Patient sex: F
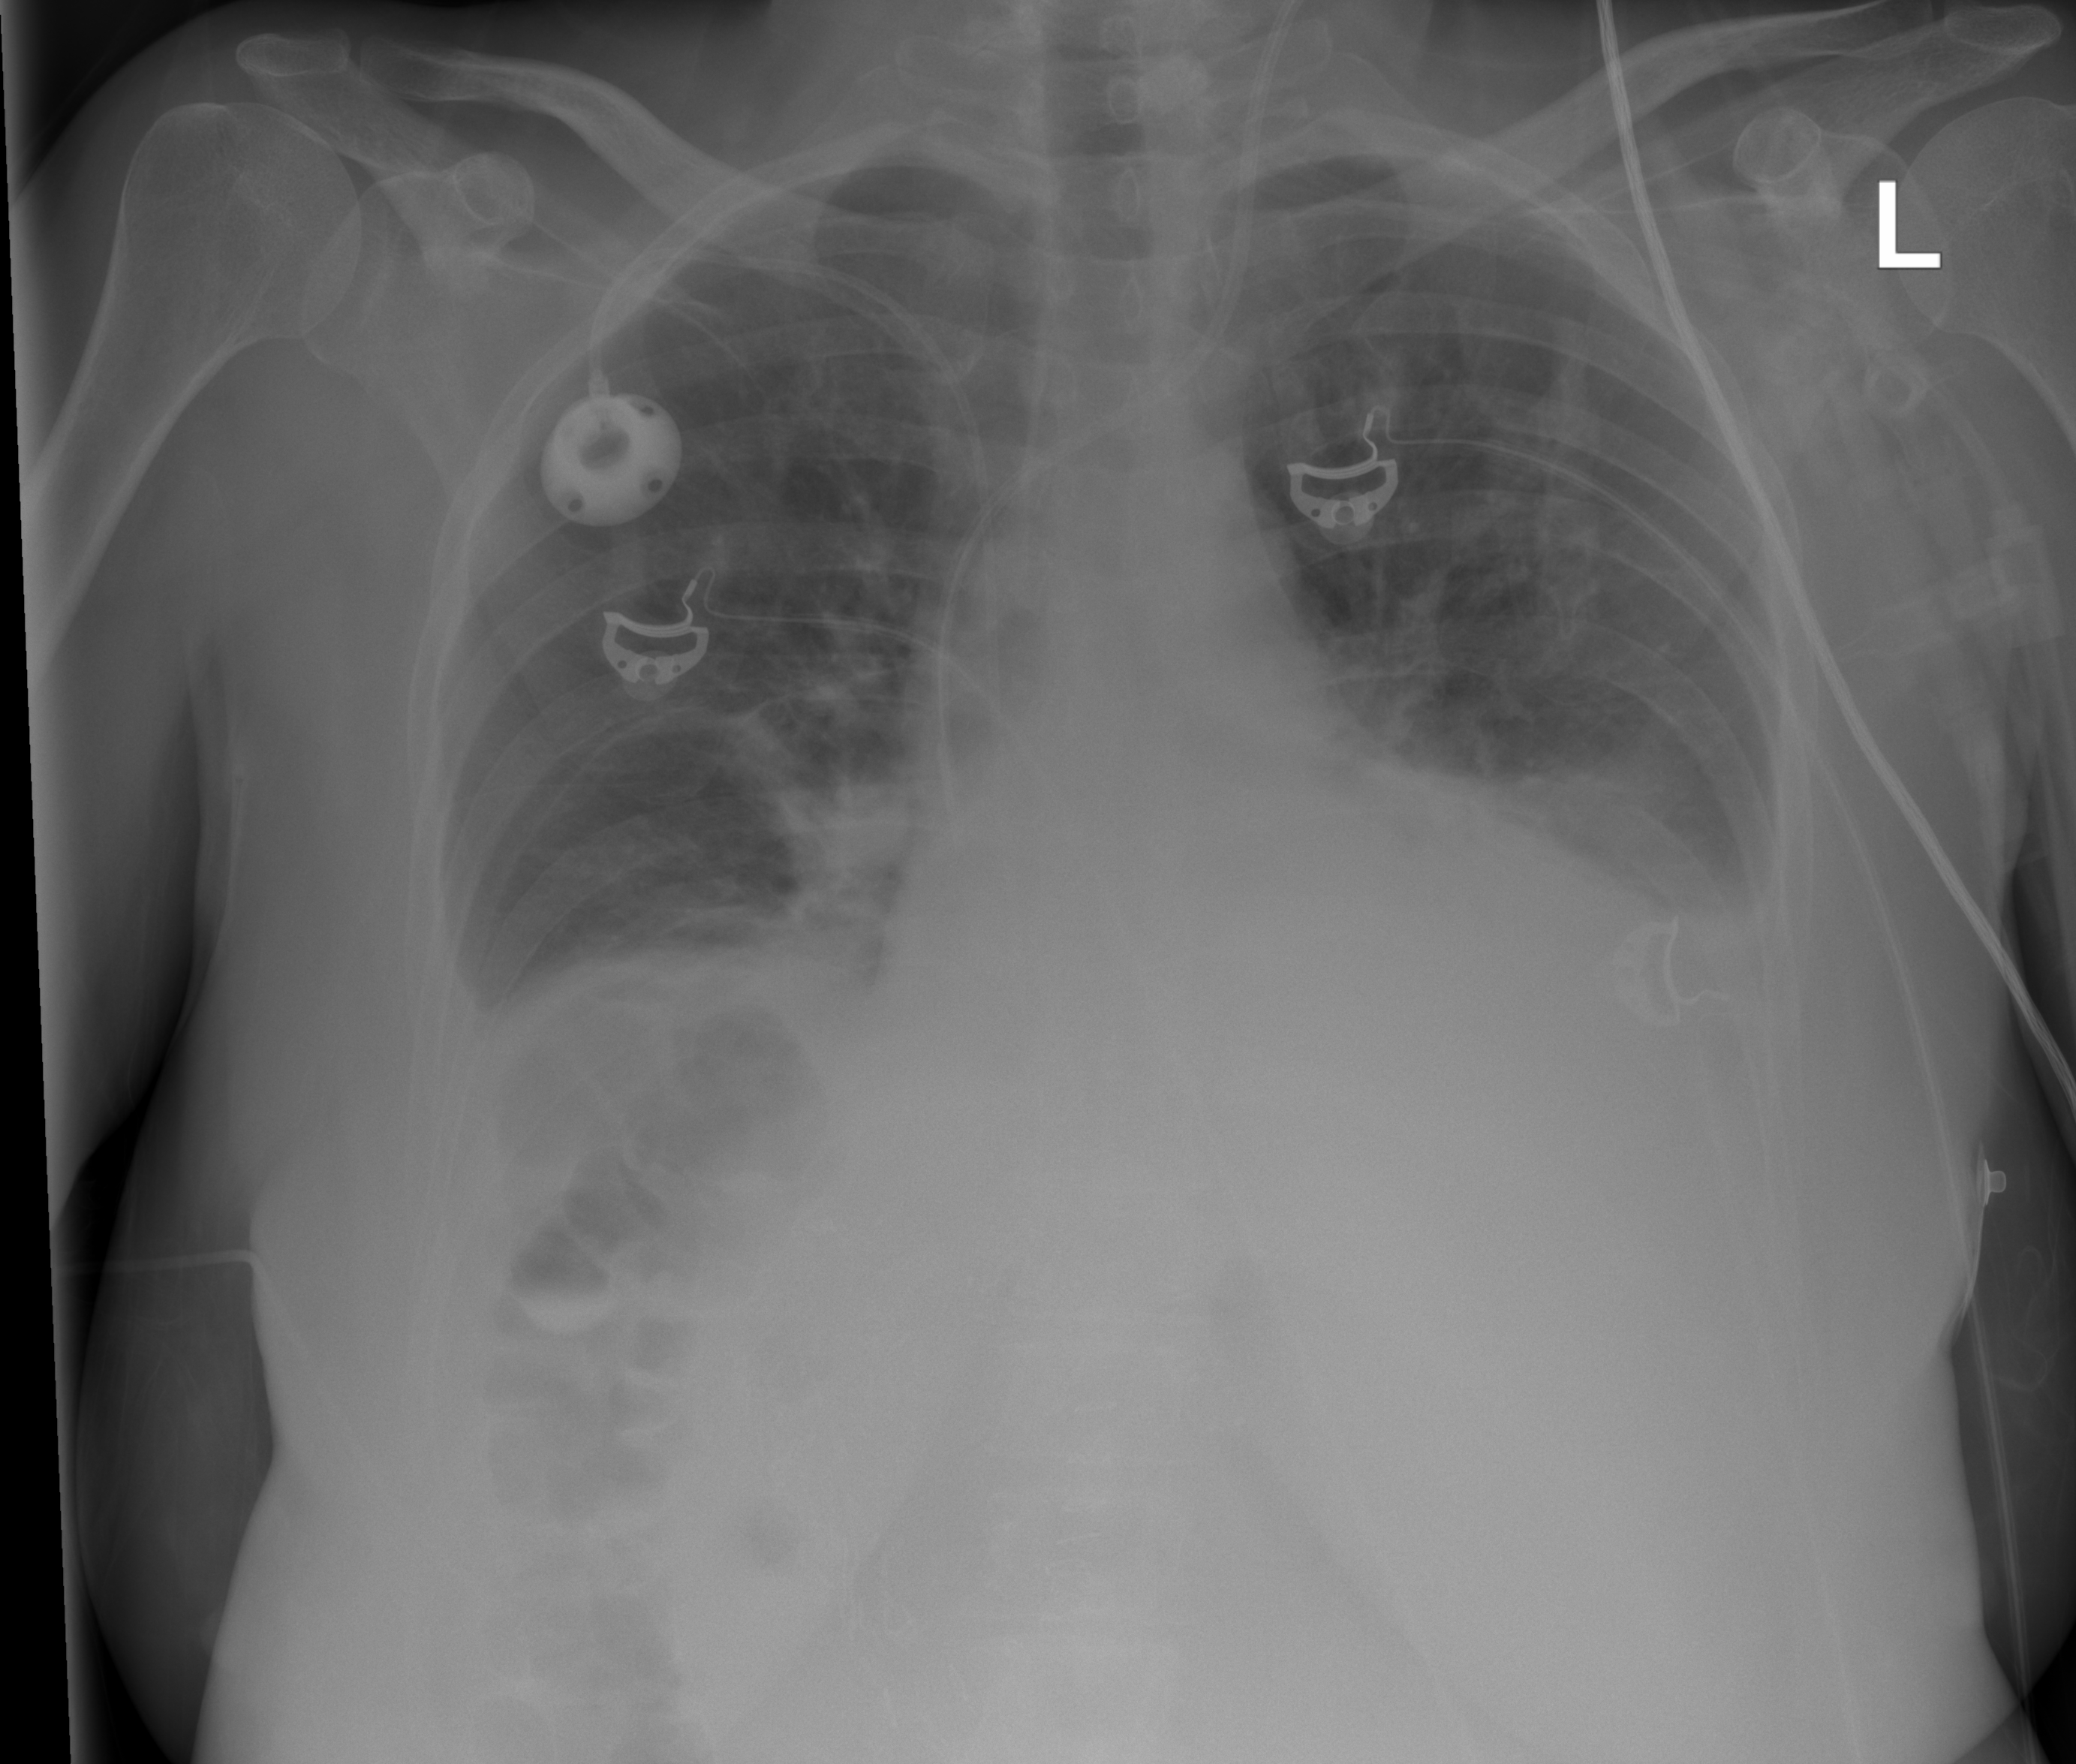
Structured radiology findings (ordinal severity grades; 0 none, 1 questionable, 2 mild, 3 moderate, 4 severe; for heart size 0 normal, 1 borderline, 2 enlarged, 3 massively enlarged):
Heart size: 2
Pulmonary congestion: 2
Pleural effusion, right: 1
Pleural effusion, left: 2
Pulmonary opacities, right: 1
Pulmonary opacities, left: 1
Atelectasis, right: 2
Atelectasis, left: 2